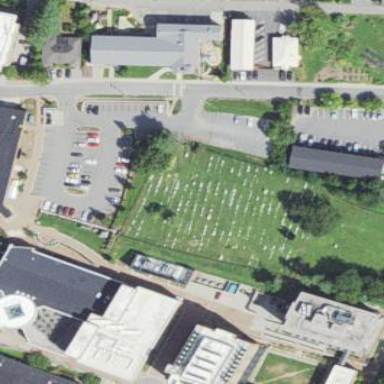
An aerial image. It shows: Cemetery.